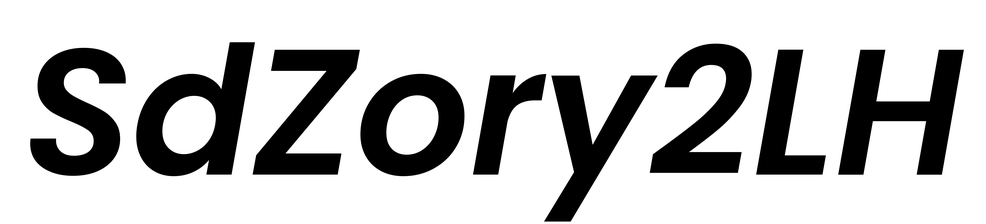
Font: Poppins-SemiBoldItalic